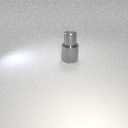
large gray metal cylinder below small gray metal cylinder